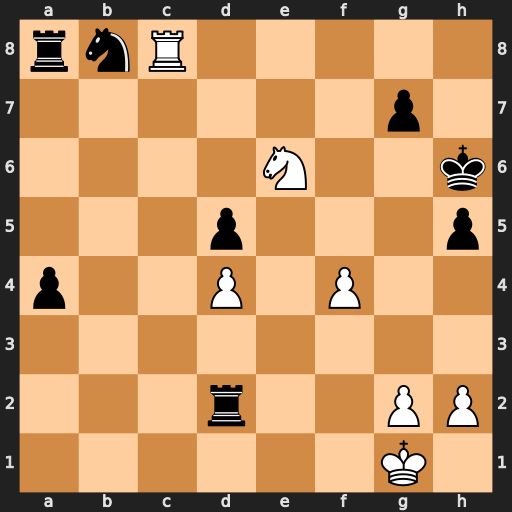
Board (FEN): rnR5/6p1/4N2k/3p3p/p2P1P2/8/3r2PP/6K1
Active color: w
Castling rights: -
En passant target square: -
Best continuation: f5 Rd1+ Kf2 Nd7 Rxa8